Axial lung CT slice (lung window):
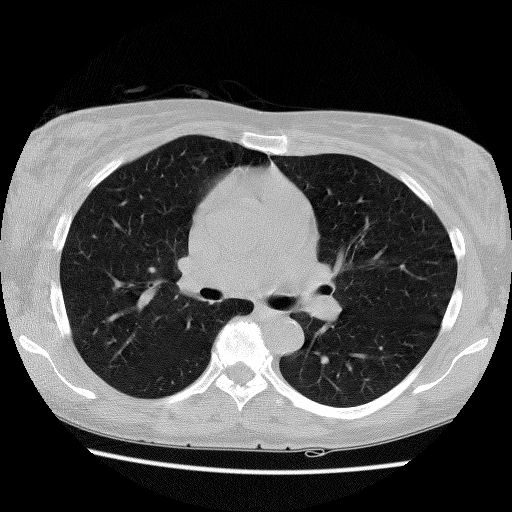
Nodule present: no